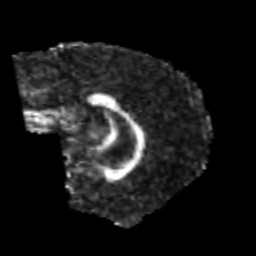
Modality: FA
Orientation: sagittal
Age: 22
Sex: male
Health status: healthy
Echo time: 0.074 s